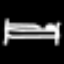
Label: bed